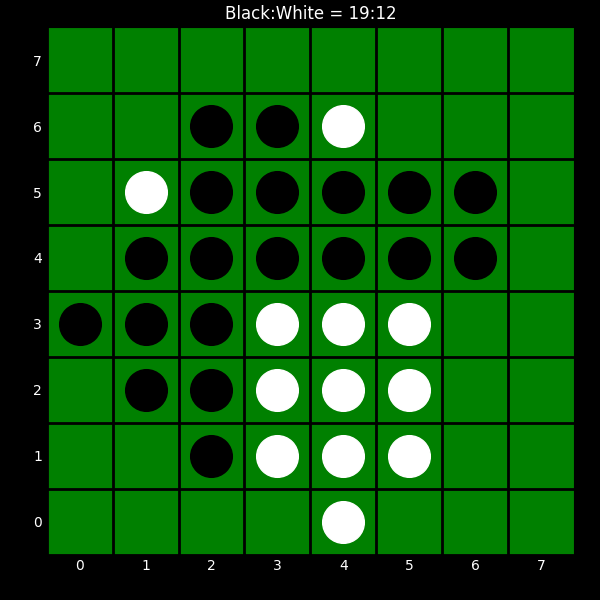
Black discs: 19
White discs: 12